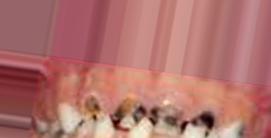
Condition: Caries